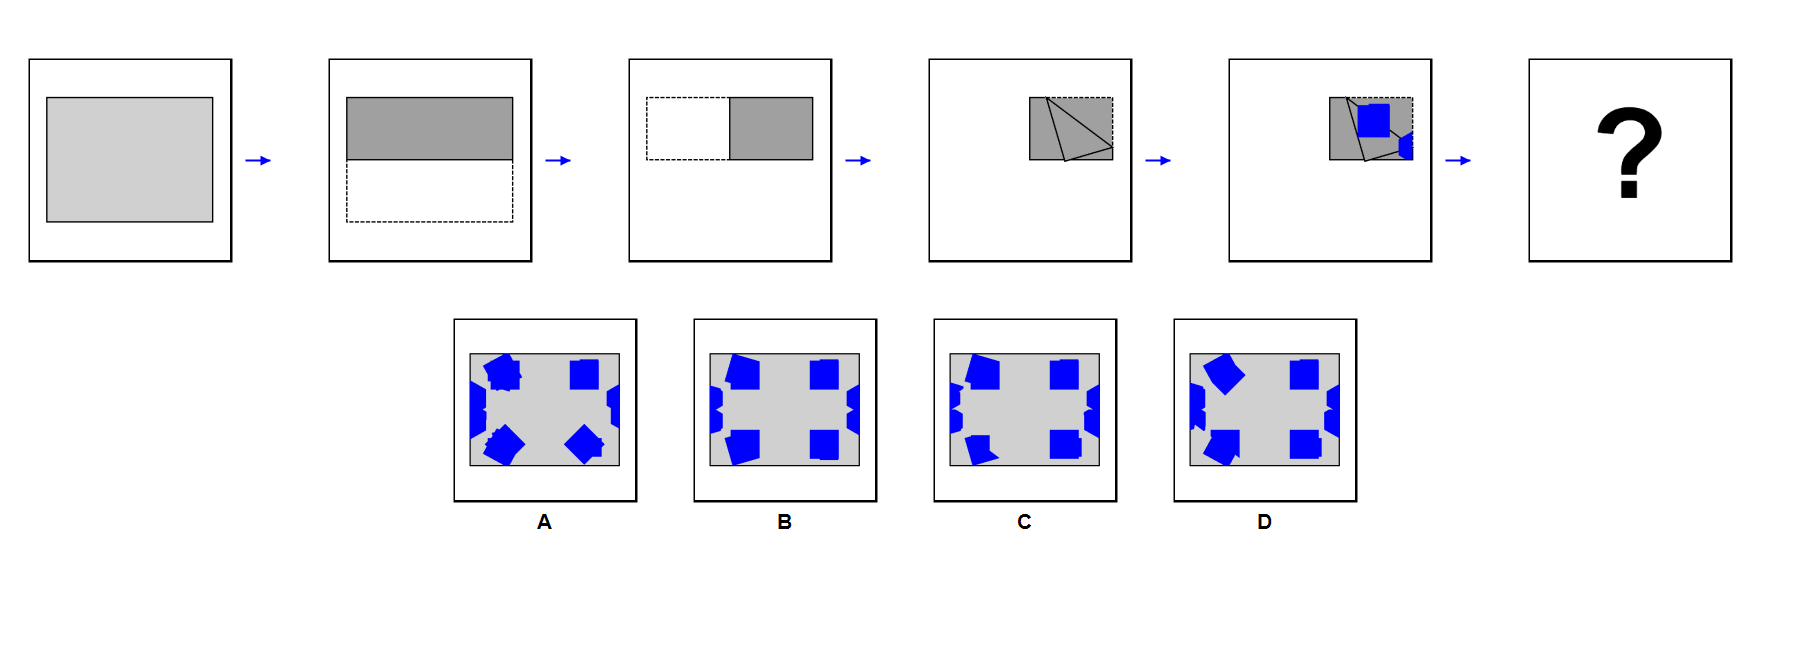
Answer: B